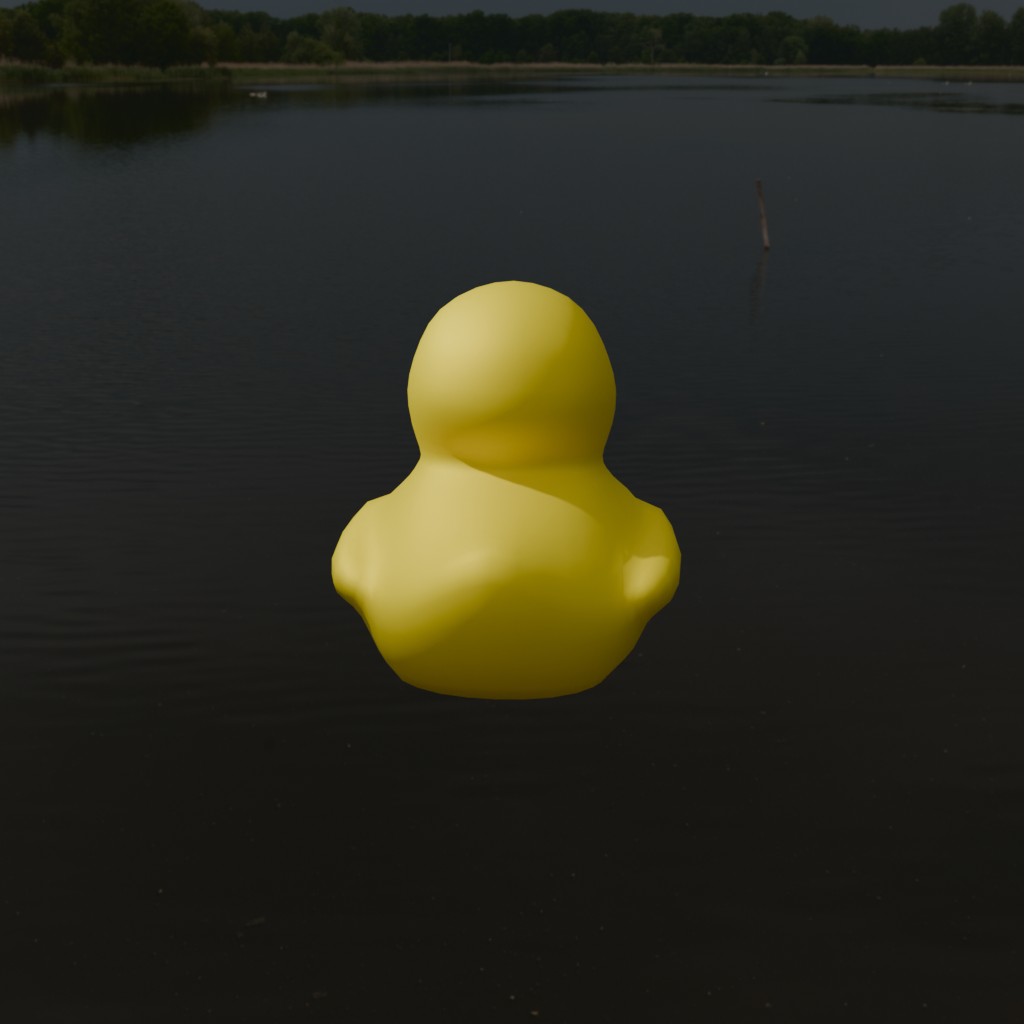
an image of a yellow rubber duck seen from <back> in a lakeside with a cloudy sky surrounded by greenery and dirt paths.